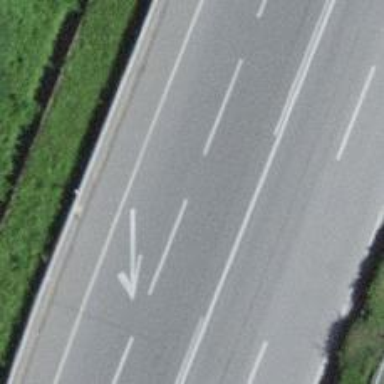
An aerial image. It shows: Road with "give way" sign.